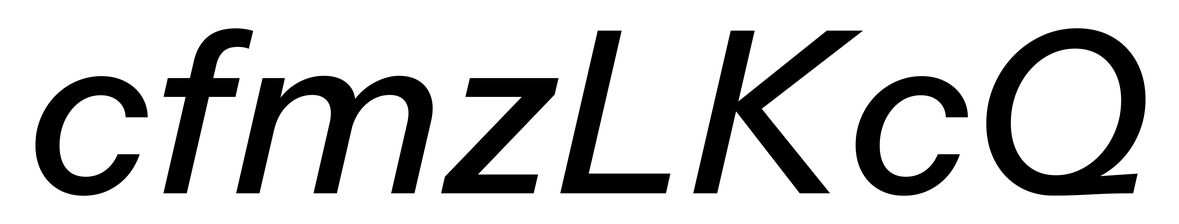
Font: InstrumentSans-Italic_Medium_Italic